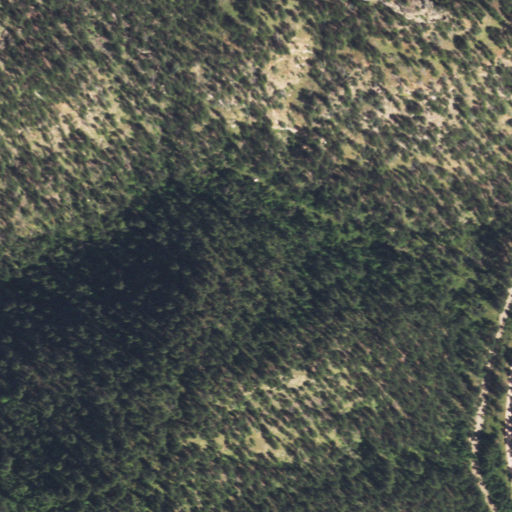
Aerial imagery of valley in Wyoming named Black Haw Gulch containing evergreen forest and shrub